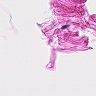
Metastatic tissue present: no